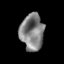
Tissue: lung
Cell type: Epithelial cells
Senescence score: 0.2094
Nuclear area (px): 841
Mean DAPI intensity: 129.759